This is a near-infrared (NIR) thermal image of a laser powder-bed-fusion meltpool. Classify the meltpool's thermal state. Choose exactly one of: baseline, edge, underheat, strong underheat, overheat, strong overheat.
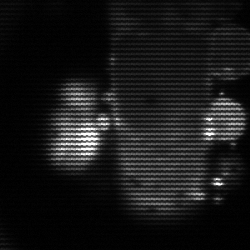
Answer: strong underheat